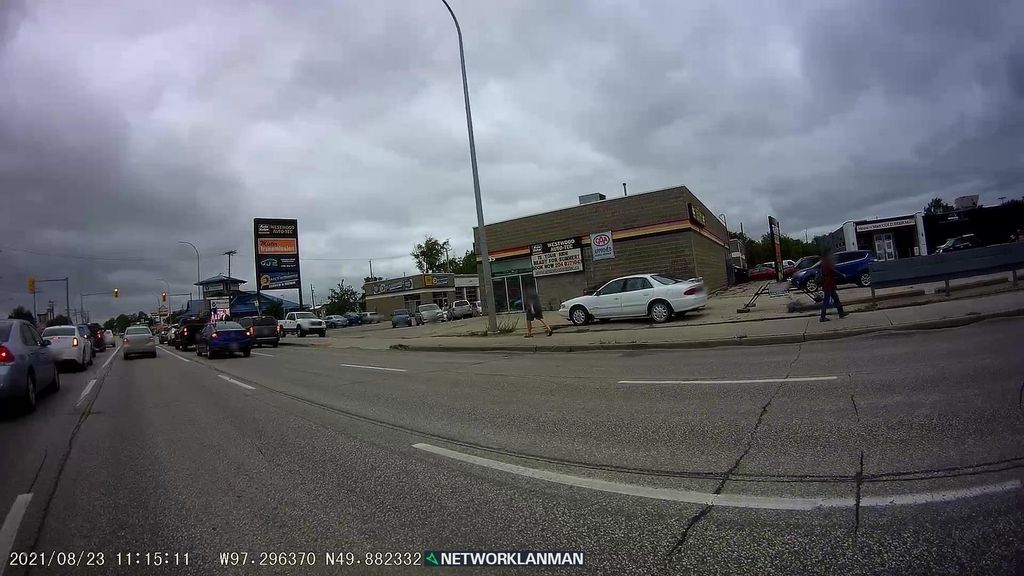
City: winnipeg